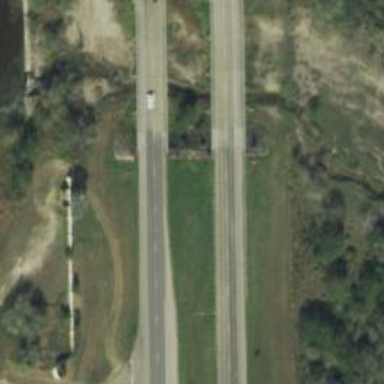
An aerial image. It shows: Bridge on expressway.